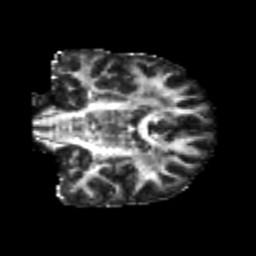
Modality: FA
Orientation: coronal
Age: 20
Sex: male
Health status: healthy
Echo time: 0.074 s